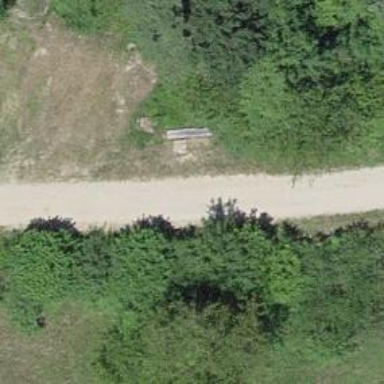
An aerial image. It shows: Brown bench in the vicinity.